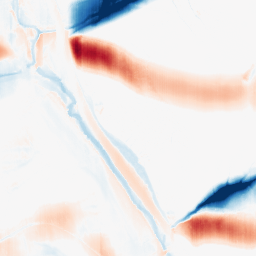
Category: morphological
Decomposition family: morphological_ellipse
Decomposition parameters: operation: average
width: 50
height: 5
Upsampling method: lanczos
Upsampling parameters: scale: 4
Upsampling scale: 4